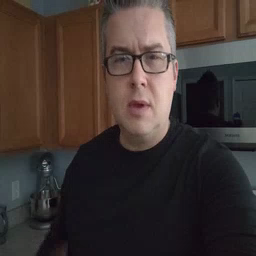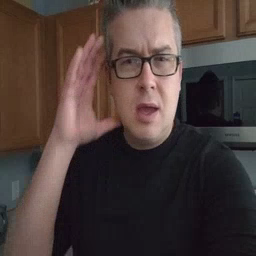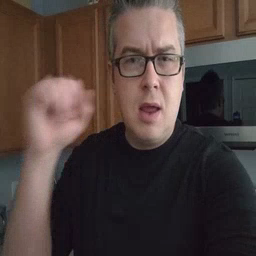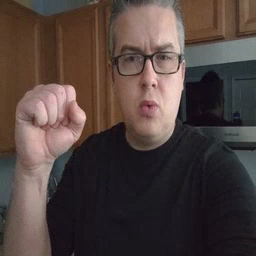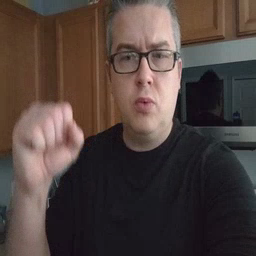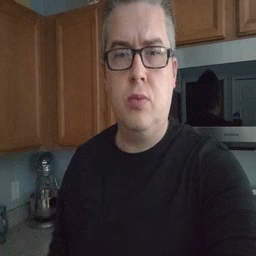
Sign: loud